Question: I want to figure out how to build complex curved lines/polygons in R. We can easily draw a simple bezier line, e.g.
'''
require(grid)
x <- c(0.25, 0.25, 0.75, 0.75)
y <- c(0.25, 0.75, 0.75, 0.25)
grid.newpage()
grid.bezier(x, y)
'''

This method seems scale-constrained to 0-1 in both axes, and I'm not sure how to build beziers in a custom scale. I'm also unclear how R can bind these bezier objects together into polylines and ultimately polygons. If anyone can provide a minimal example I'd be very grateful. But alternatively a point in the right direction of documentation would greatly help, as I've not found a workflow so far. Thanks in advance.
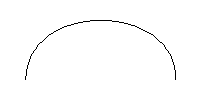
Answer: As far as I understand 'grid.bezier' you will have to chain individuals segments. This can be done via the 'id' argument, but see also '?grig.bezier'.
You can adjust the scale through 'viewports' and the 'xscale' and 'yscale'.
'''
library(grid)
x <- c(0.2, 0.2, 0.7, 0.4, 0.2, 0.2, 0.4, 0.4)
y <- c(0.2, 0.4, 0.7, 0.2, 0.2, 0, 0, 0.2)
grid.newpage()
grid.bezier(x, y, id=rep(1:2, each=4))
grid.newpage()
pushViewport(plotViewport(xscale=c(0, 10), yscale=c(0, 100)))
grid.xaxis()
grid.yaxis()
x <- x * 10
y <- y * 50
grid.bezier(x, y, id=rep(1:2, each=4), default.units="native")
'''
Note that I used 'dataViewport' which is just a convenience function wrapping 'viewport'.